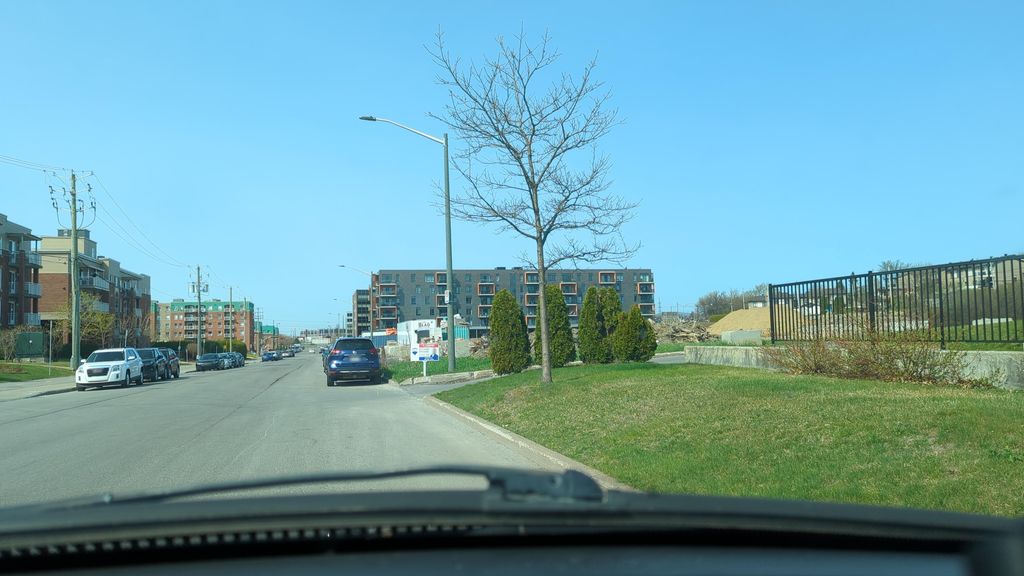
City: quebec_city